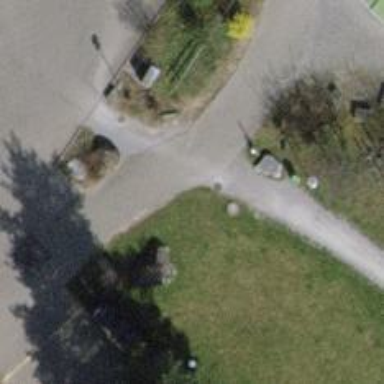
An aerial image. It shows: Asphalt footway.